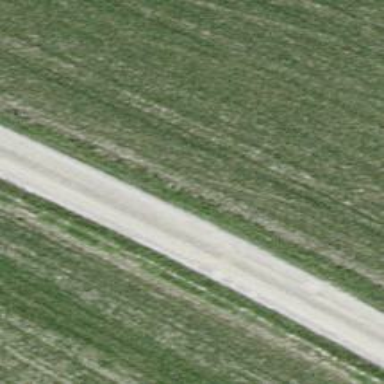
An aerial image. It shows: Compacted track with grade2 surface.